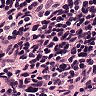
Metastatic tissue present: no